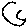
Label: moon